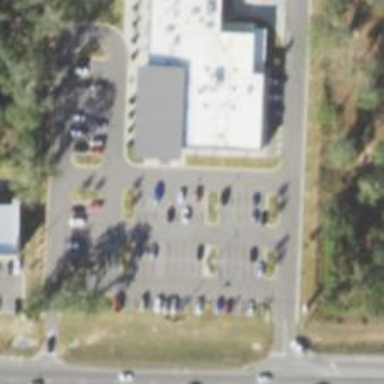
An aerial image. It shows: Parking space.